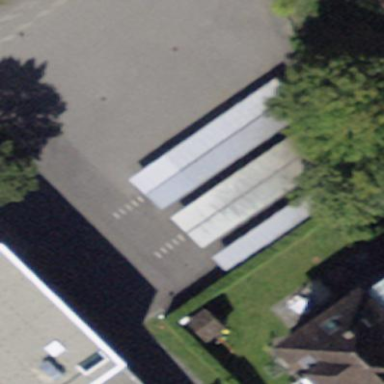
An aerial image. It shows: Bicycle parking area with asphalt surface.